Question:
I have a dark background, so I would very much like the beveled effect on the first image.
I'm trying to recreate these effects on my 'UIImageViews' optimized for use inside 'UITableViewCells' on variable sized images, but I can't figure out a way that works perfectly.
I'm also using AFNetworking to asynchronously load the images in the cells, using the packaged UIImageView+AFNetworking category, so I'm loading the images into the cells like this:
'''
NSURL *originalURL = [NSURL URLWithString:@"url"];
[[cell _image] setImageWithURL:originalURL];
'''
_image is just a regular 'UIImageView' in my custom table cell.
So my question is basically, how would you do this?
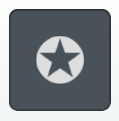
Answer: Make use of 'CALayers' present in the 'QuartzCore' framework.
Create a new layer with black background and rounded corners. Then we add the image as subLayer to it.
'''
CALayer *sublayer = [CALayer layer];
sublayer.backgroundColor = [UIColor blueColor].CGColor;
sublayer.shadowOffset = CGSizeMake(0, 3);
sublayer.shadowRadius = 5.0;
sublayer.shadowColor = [UIColor blackColor].CGColor;
sublayer.shadowOpacity = 0.8;
sublayer.frame = CGRectMake(30, 30, 128, 192);
sublayer.borderColor = [UIColor blackColor].CGColor;
sublayer.borderWidth = 2.0;
sublayer.cornerRadius = 10.0;
[self.view.layer addSublayer:sublayer];
CALayer *imageLayer = [CALayer layer];
imageLayer.frame = sublayer.bounds;
imageLayer.cornerRadius = 10.0;
imageLayer.contents = (id) [UIImage imageNamed:@"myImage.png"].CGImage;
imageLayer.masksToBounds = YES;
[sublayer addSublayer:imageLayer];
'''
To provide glowing effect make use of this code.
'''
CABasicAnimation* animation1 = [CABasicAnimation animationWithKeyPath:@"opacity"];
[animation1 setDuration:1.0];
[animation1 setRepeatCount:INT_MAX];
[animation1 setFromValue:[NSNumber numberWithFloat:0.0]];
[animation1 setToValue:[NSNumber numberWithFloat:1.0]];
[subLayer addAnimation:animation1 forKey:nil];
'''